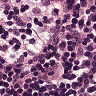
Metastatic tissue present: no